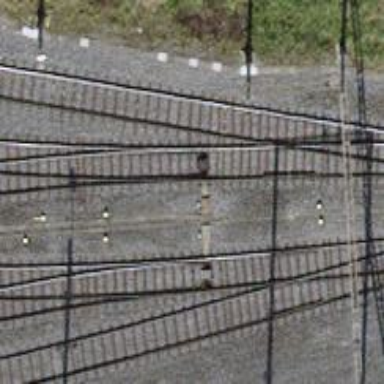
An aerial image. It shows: Yard with single rail track. The railway track is electrified with contact line for service purposes.